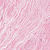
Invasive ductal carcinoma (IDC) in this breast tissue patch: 0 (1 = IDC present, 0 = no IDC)